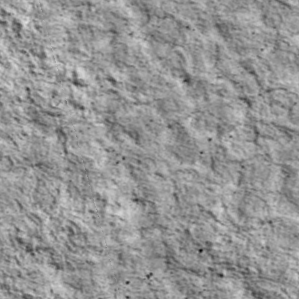
Label: non_frost